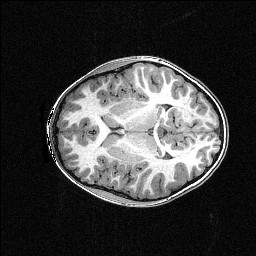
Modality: T1w
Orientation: axial
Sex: male
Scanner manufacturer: siemens
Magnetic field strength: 3 T
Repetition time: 2.3 s
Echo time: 0.00336 s